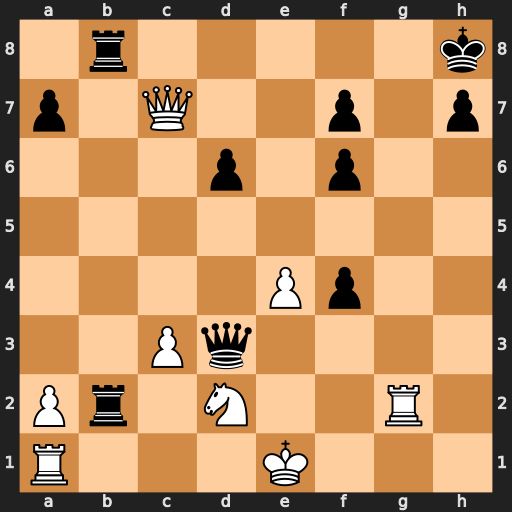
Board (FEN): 1r5k/p1Q2p1p/3p1p2/8/4Pp2/2Pq4/Pr1N2R1/R3K3
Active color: w
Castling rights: Q
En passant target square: -
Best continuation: Qxf7 Qe3+ Kf1